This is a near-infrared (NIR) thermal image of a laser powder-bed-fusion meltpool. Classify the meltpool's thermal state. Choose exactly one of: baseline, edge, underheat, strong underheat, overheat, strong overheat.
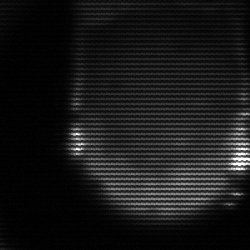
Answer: edge